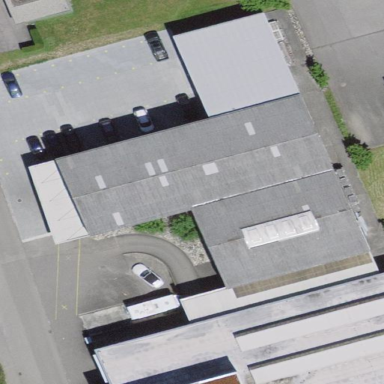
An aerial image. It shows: Industrial building.